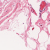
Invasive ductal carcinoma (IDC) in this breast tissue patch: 0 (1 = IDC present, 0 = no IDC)